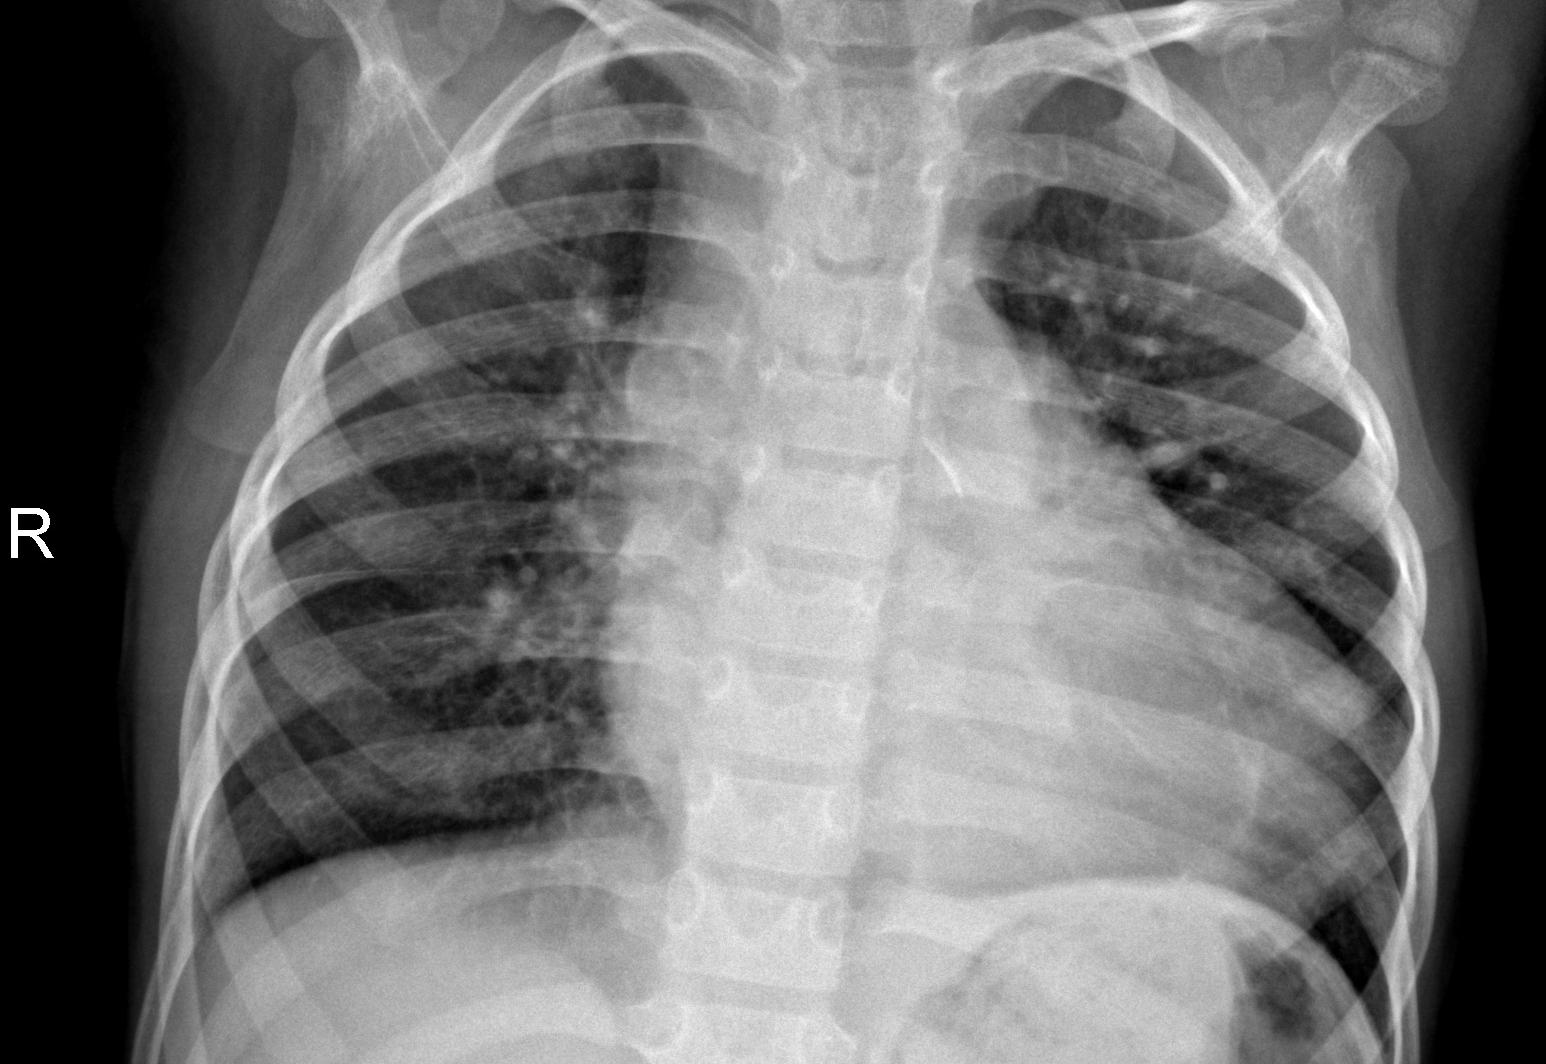
Diagnosis: PNEUMONIA